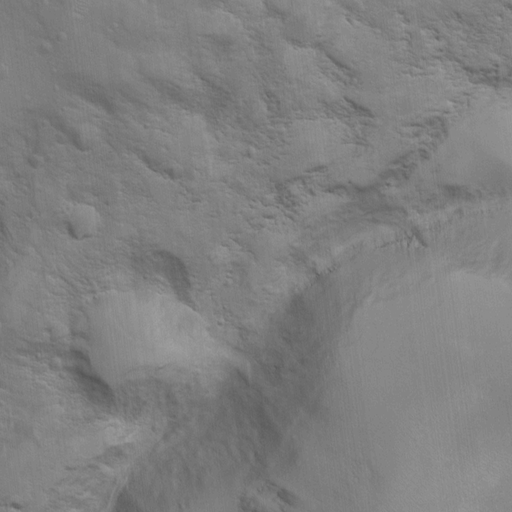
Classes present: Background